Interaction volume radius: 10 \u00c5
Interaction volume height: 10 \u00c5
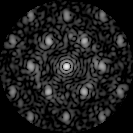
Disorder parameter: 0.4315